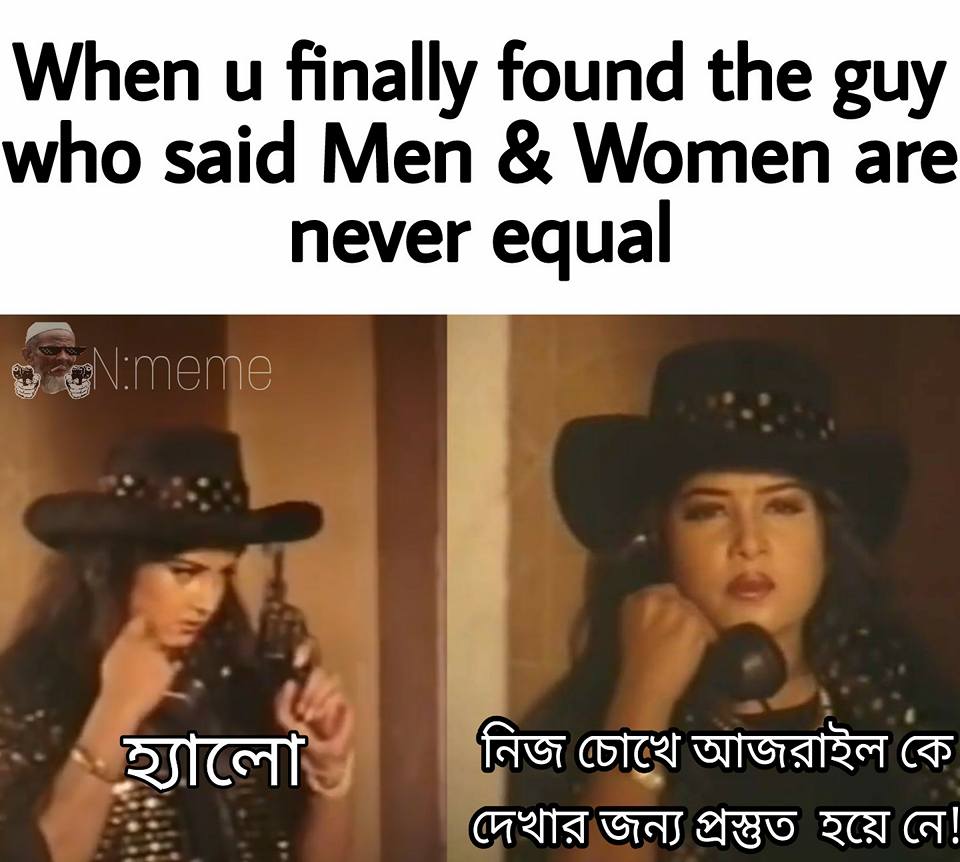
Caption: When u finally found the guy who said Men & Women are never equal হ্যালো   নিজ চোখে আজরাইল কে দেখার জন্য প্রস্তুত হয়ে নে !
Label: non-hate